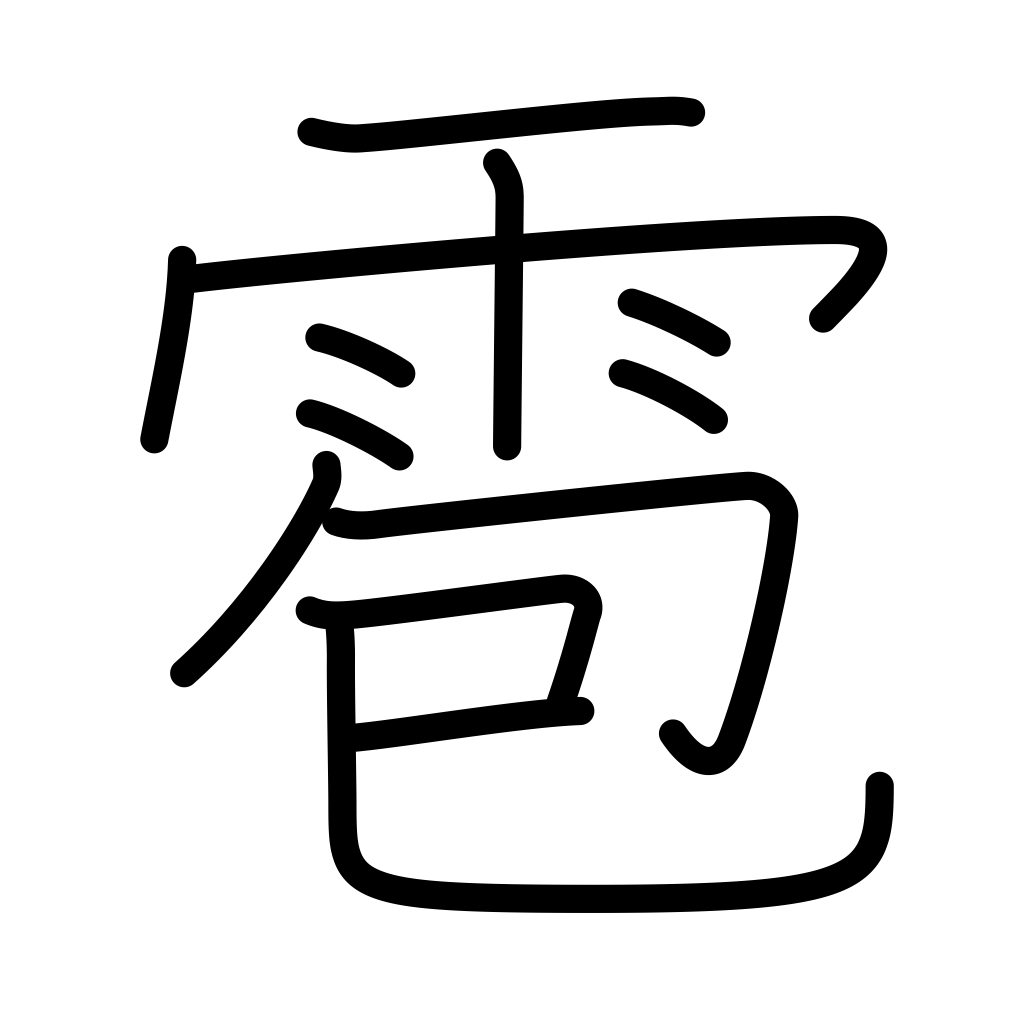
Meaning: hail